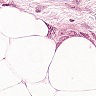
Metastatic tissue present: yes